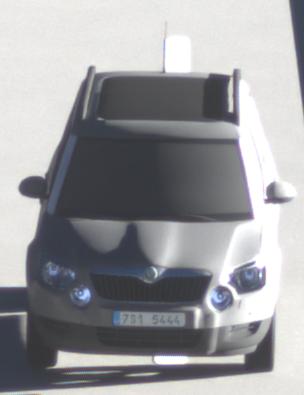
Make: Skoda
Model: Yeti 1.2 TSI
Detailed model: Yeti
Model produced from: 2009/11
Model produced until: 2011/10
Doors: 5
Color: gray
Road condition: dry road
Daytime: sunrise or sunset
Contrast: high contrast